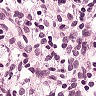
Metastatic tissue present: no